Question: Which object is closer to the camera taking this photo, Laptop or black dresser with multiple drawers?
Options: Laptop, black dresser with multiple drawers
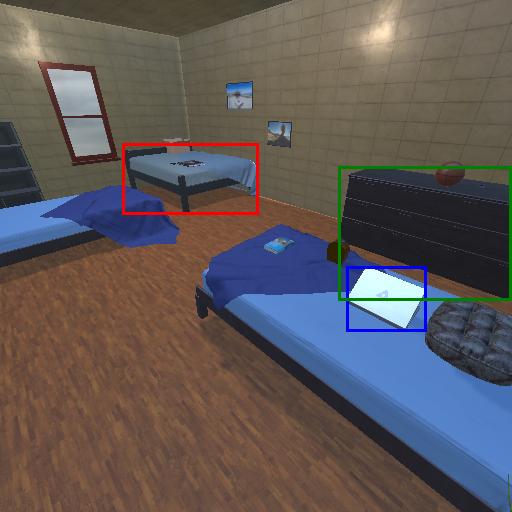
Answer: Laptop